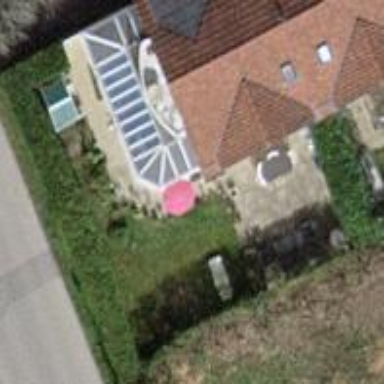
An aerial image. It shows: Garden enclosed by fence.